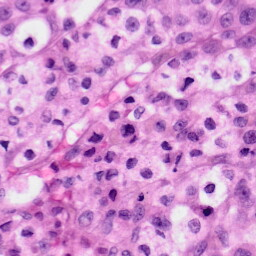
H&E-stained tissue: Skin